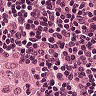
Metastatic tissue present: no